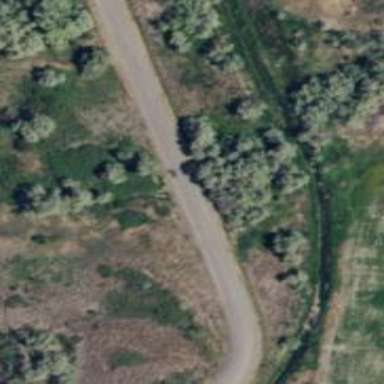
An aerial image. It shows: Unclassified road.